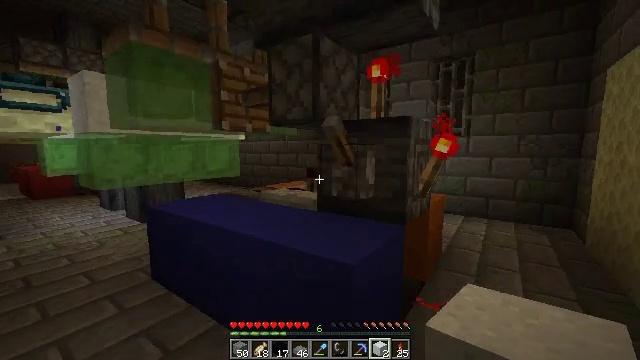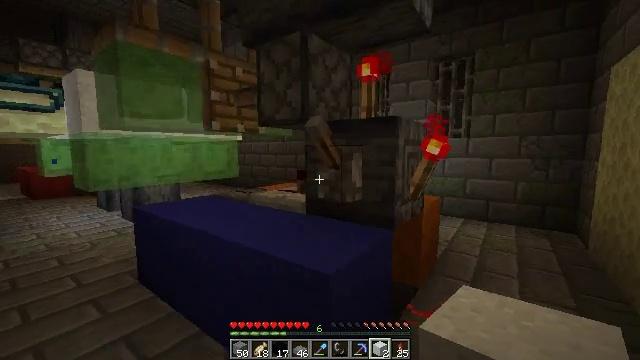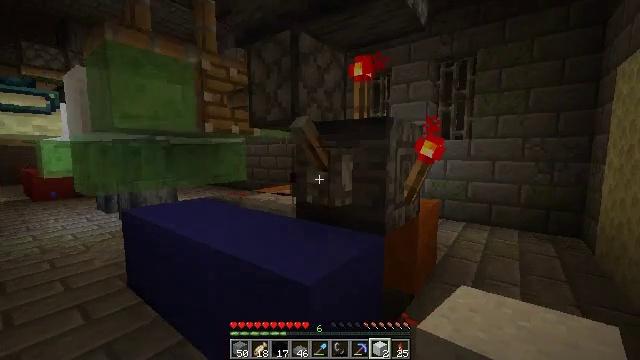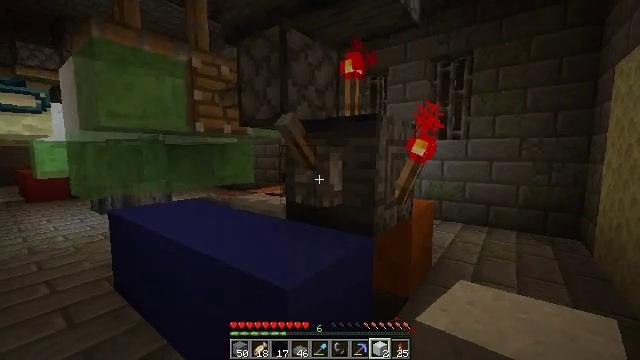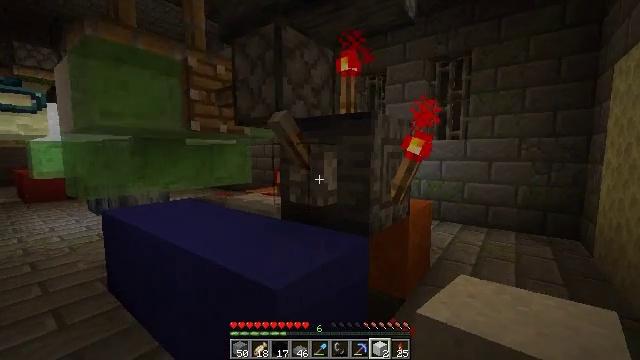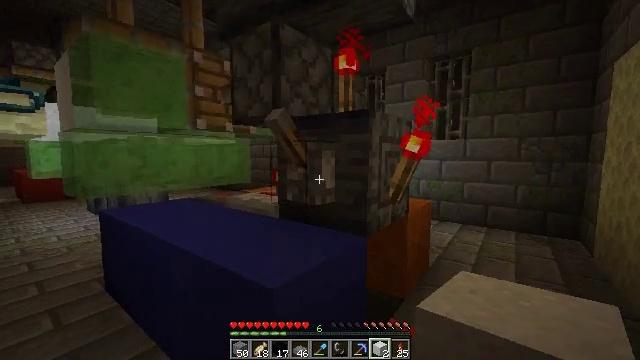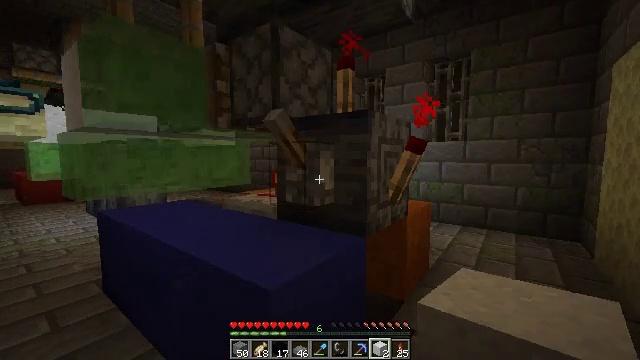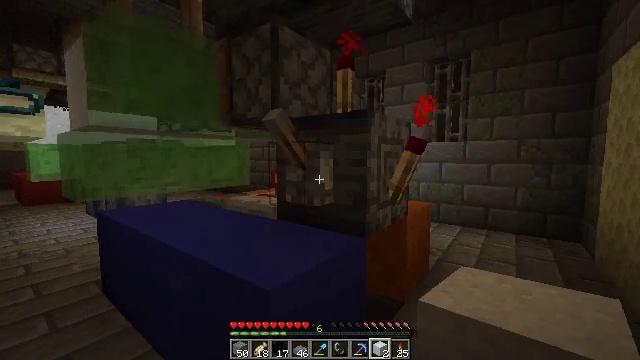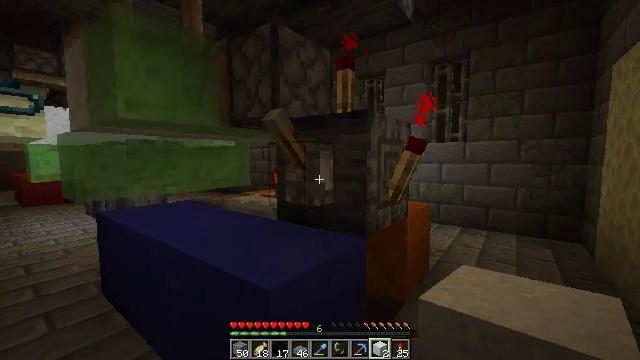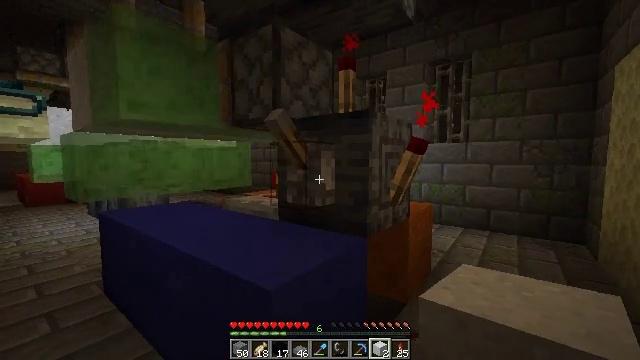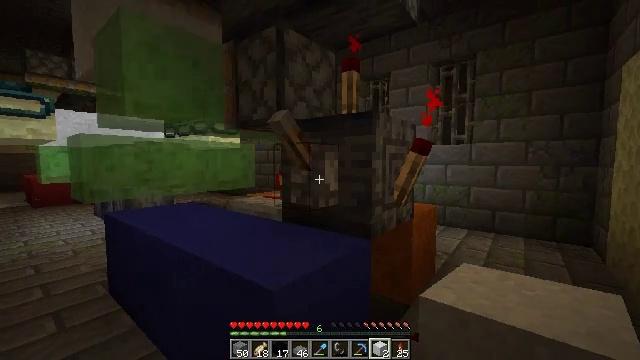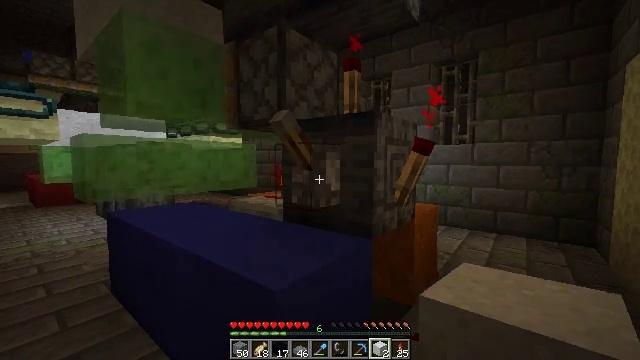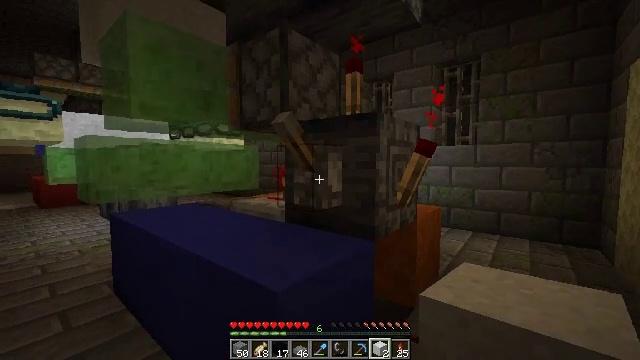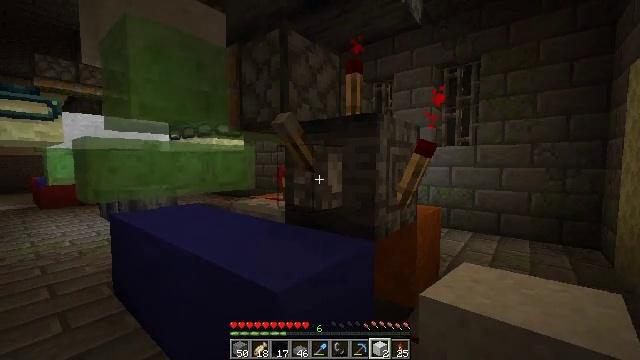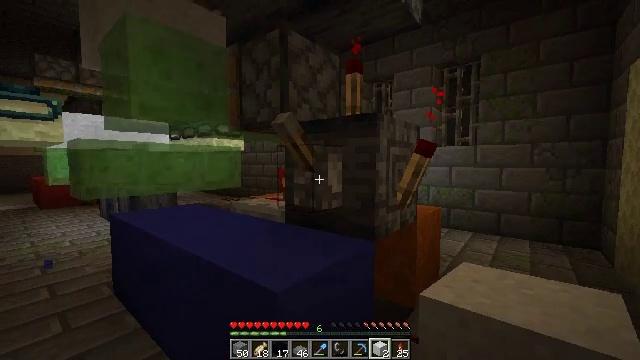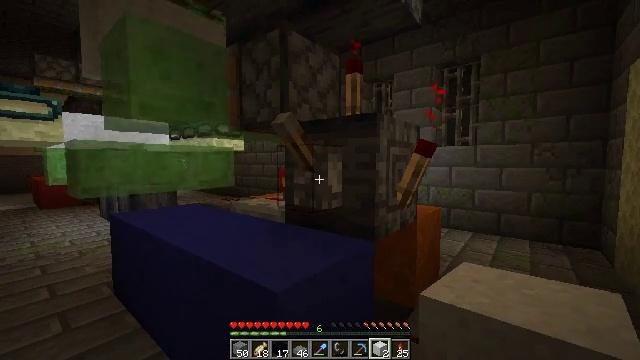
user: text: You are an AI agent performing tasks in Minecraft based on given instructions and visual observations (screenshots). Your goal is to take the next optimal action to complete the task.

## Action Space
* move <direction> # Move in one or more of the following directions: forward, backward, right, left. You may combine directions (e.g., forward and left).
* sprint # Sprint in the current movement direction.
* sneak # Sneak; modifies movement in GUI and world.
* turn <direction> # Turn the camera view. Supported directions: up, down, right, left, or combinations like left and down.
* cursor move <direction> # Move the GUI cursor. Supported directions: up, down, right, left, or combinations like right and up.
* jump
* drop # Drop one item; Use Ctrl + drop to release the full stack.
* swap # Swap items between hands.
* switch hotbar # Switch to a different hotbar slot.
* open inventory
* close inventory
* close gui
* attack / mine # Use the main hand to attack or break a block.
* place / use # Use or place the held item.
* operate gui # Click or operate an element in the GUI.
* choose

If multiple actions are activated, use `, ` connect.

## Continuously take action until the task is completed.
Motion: motion action
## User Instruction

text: Attack the white concrete powder to mine it.
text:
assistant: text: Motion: move forward and move right
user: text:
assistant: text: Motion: no_op
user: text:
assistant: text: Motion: no_op
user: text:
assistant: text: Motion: no_op
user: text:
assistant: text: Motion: no_op
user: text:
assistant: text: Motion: no_op
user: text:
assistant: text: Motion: no_op
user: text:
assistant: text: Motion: no_op
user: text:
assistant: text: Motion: no_op
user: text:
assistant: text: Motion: no_op
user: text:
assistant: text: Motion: no_op
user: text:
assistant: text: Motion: no_op
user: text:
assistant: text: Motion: no_op
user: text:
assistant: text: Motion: no_op
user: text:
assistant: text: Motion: no_op
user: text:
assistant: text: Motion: no_op
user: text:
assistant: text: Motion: no_op
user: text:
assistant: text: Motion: no_op
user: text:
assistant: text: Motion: use / place
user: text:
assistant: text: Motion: use / place
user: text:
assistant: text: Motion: no_op
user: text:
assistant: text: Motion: no_op
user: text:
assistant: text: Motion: no_op
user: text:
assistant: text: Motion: no_op
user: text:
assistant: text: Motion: no_op
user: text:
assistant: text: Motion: no_op
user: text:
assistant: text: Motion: no_op
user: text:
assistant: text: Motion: no_op
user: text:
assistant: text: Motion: no_op
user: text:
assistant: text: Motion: no_op